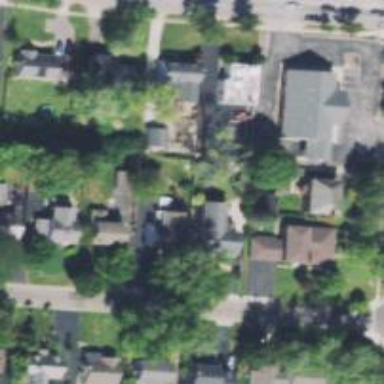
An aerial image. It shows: Residential driveway.